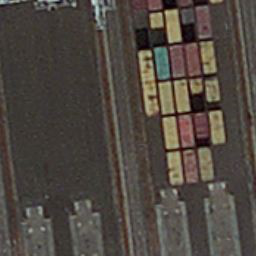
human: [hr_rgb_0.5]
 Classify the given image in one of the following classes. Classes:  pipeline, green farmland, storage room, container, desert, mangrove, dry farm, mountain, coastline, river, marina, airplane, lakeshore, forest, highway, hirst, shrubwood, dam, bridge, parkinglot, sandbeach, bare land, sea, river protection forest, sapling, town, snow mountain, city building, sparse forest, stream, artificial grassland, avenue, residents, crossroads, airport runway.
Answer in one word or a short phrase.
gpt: container